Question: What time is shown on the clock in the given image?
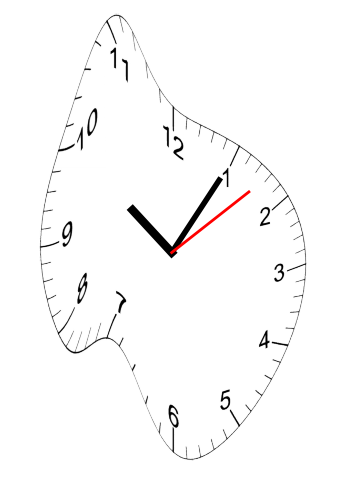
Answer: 10:05:08